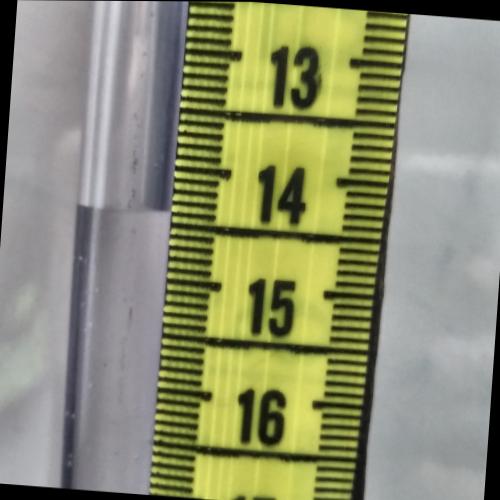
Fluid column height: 14.4 cm